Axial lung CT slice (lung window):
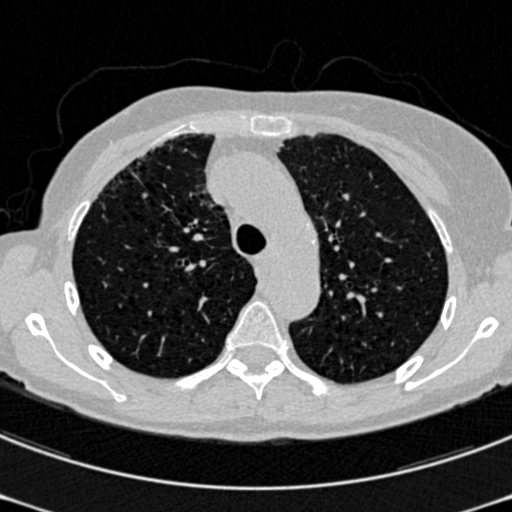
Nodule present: no